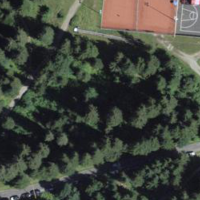
EUNIS habitat code: 43
Species observed at this site:
Caltha palustris
Petasites albus